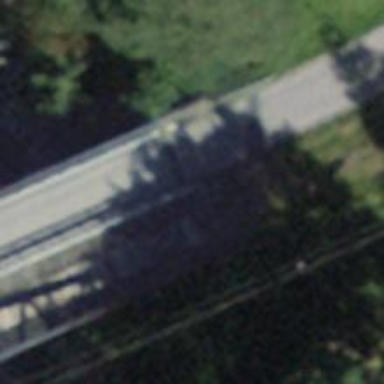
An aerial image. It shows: Abandoned railway bridge.